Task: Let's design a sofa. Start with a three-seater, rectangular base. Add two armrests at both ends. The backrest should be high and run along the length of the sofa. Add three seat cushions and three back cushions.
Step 245:
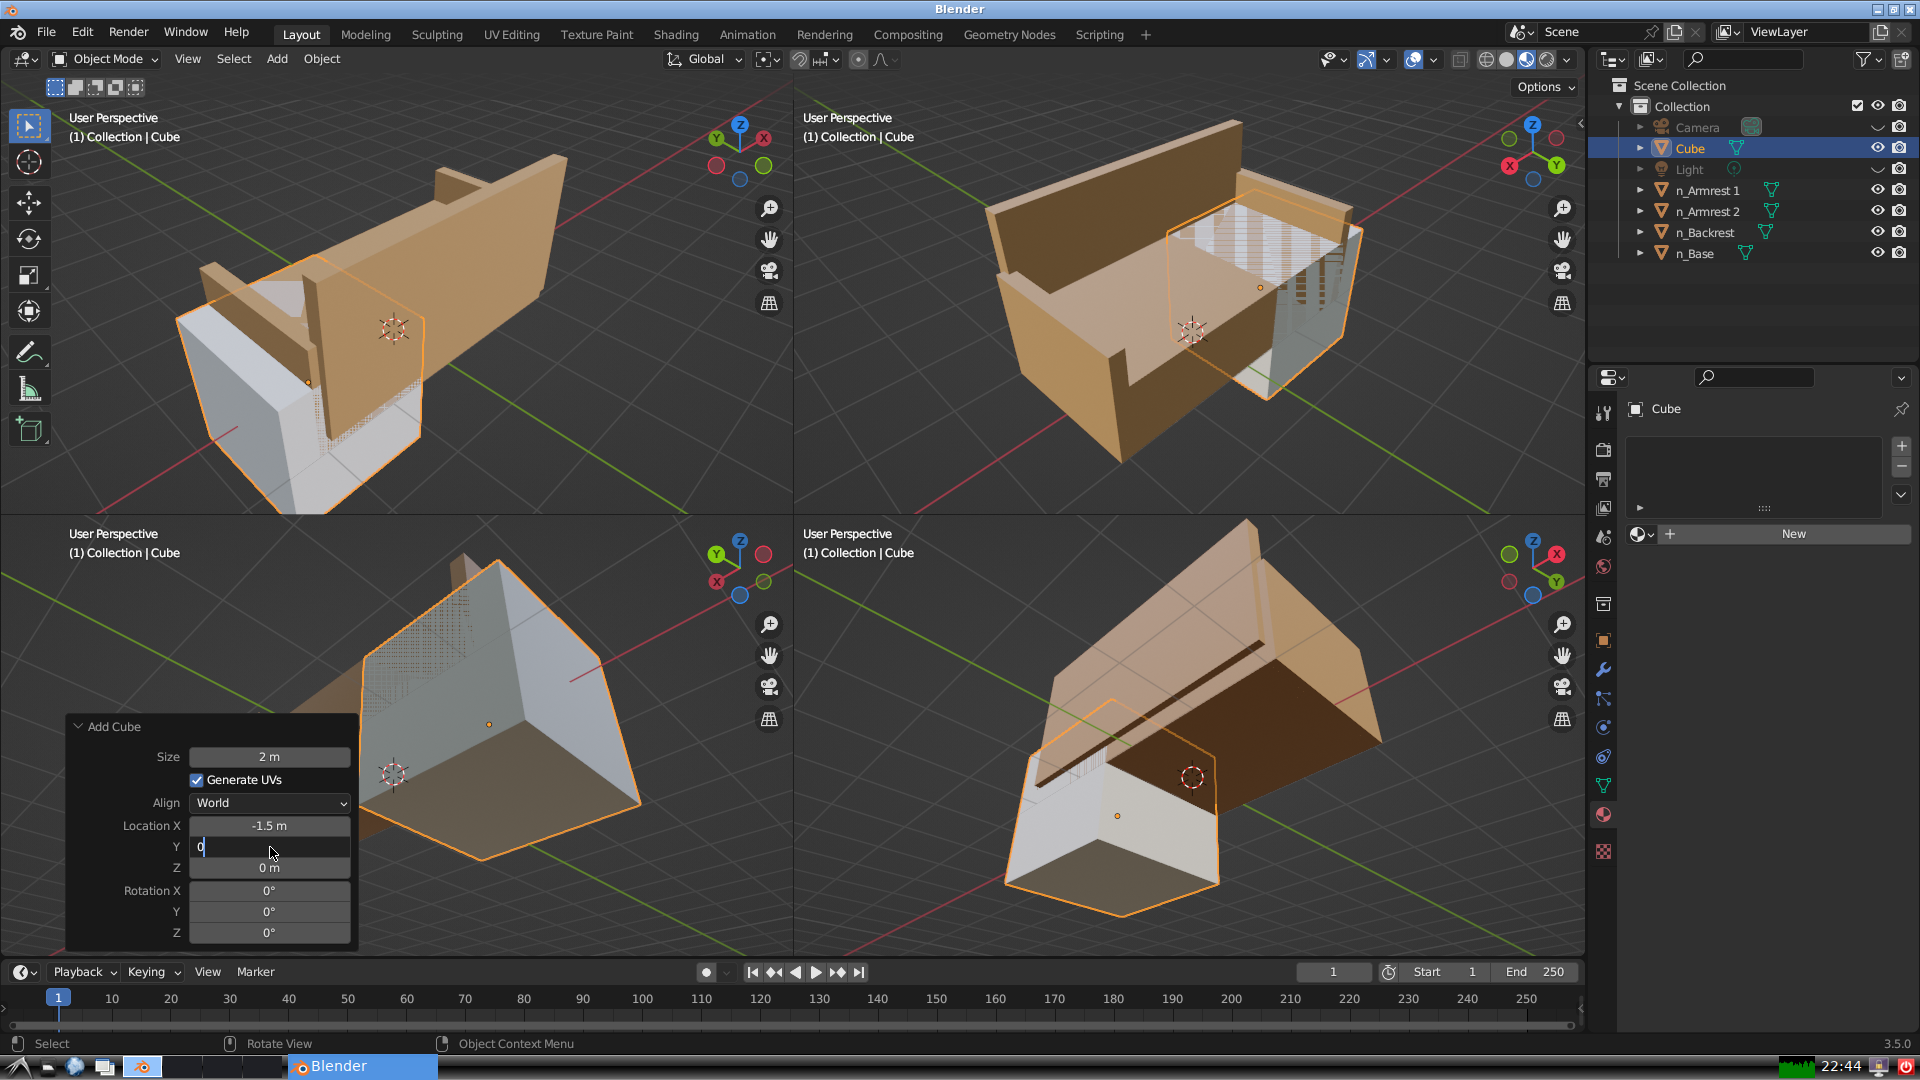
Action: {"mouse_move": [270, 867]}